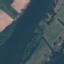
Land use / land cover: River